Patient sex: F
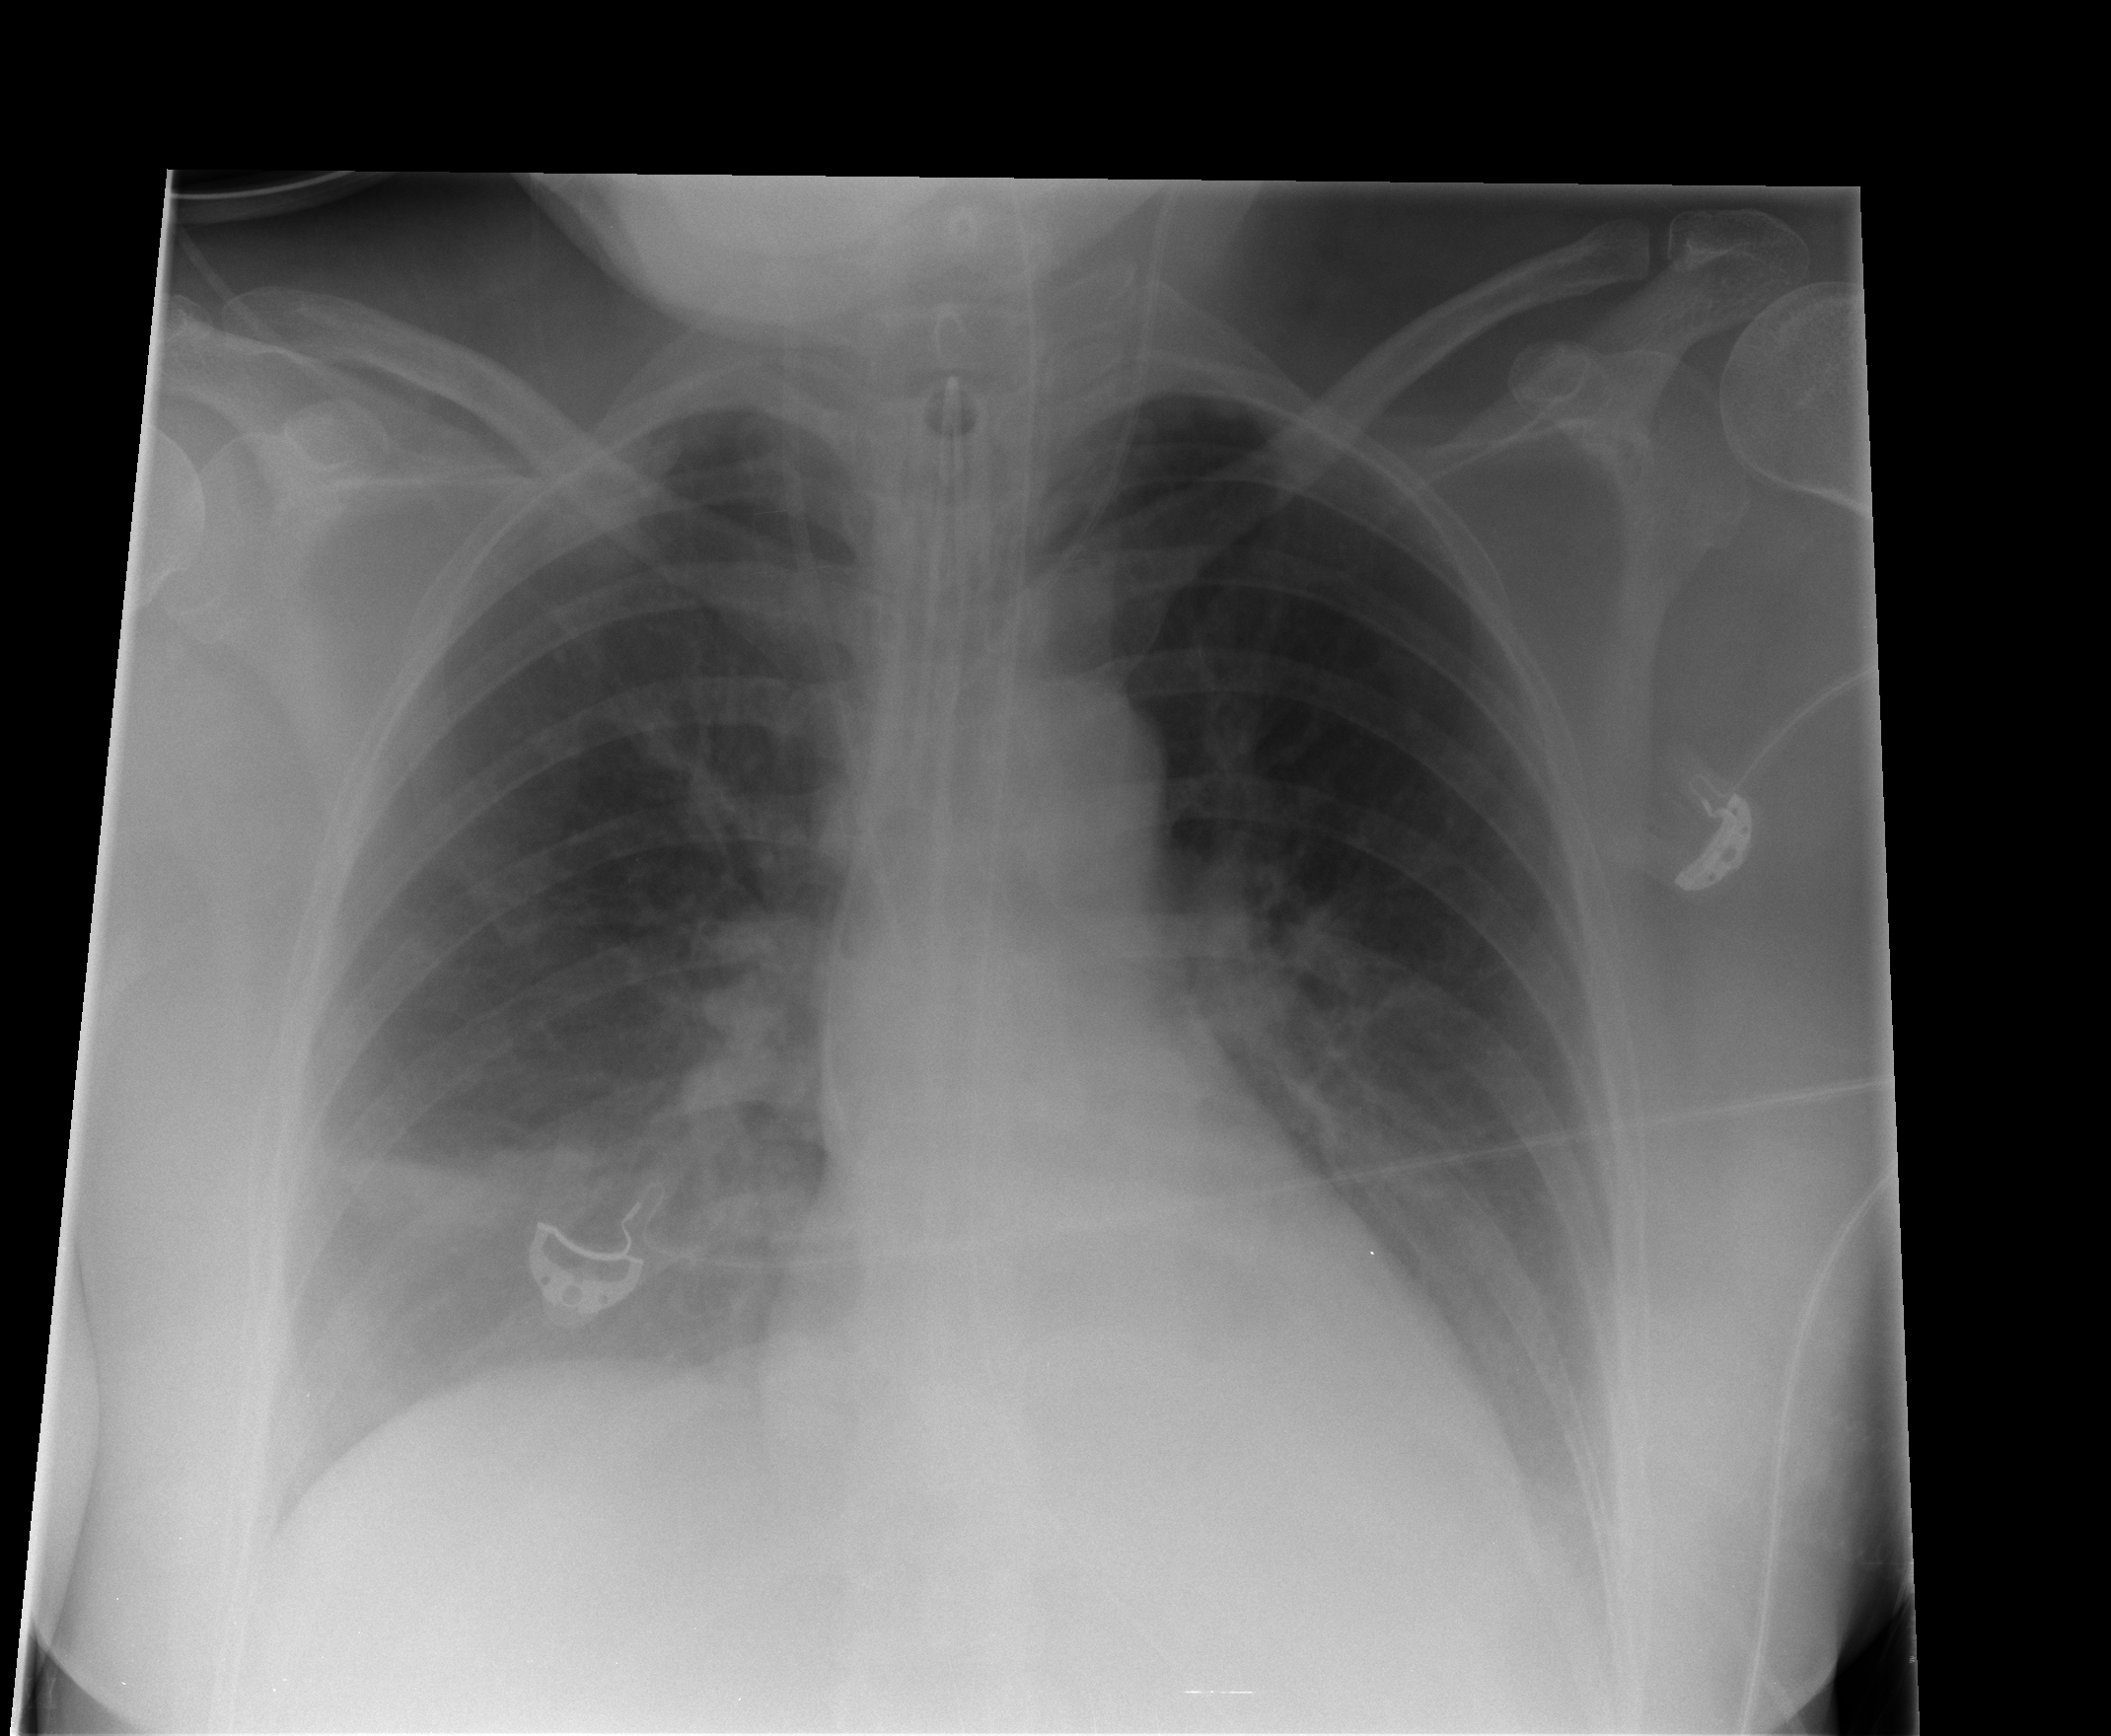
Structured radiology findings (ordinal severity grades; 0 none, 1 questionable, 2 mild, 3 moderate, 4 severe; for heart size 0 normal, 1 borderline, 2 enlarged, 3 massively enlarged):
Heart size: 0
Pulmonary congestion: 1
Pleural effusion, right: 0
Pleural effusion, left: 2
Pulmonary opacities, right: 0
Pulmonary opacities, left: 0
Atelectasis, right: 2
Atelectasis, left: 0